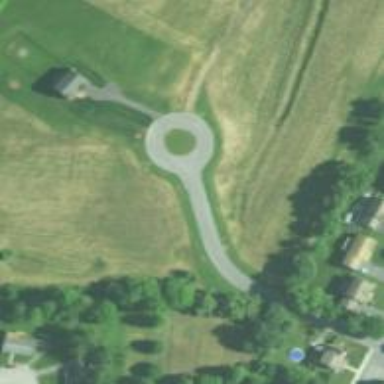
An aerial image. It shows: Turning loop on the road.